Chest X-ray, AP view. Patient: 39 years old, sex M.
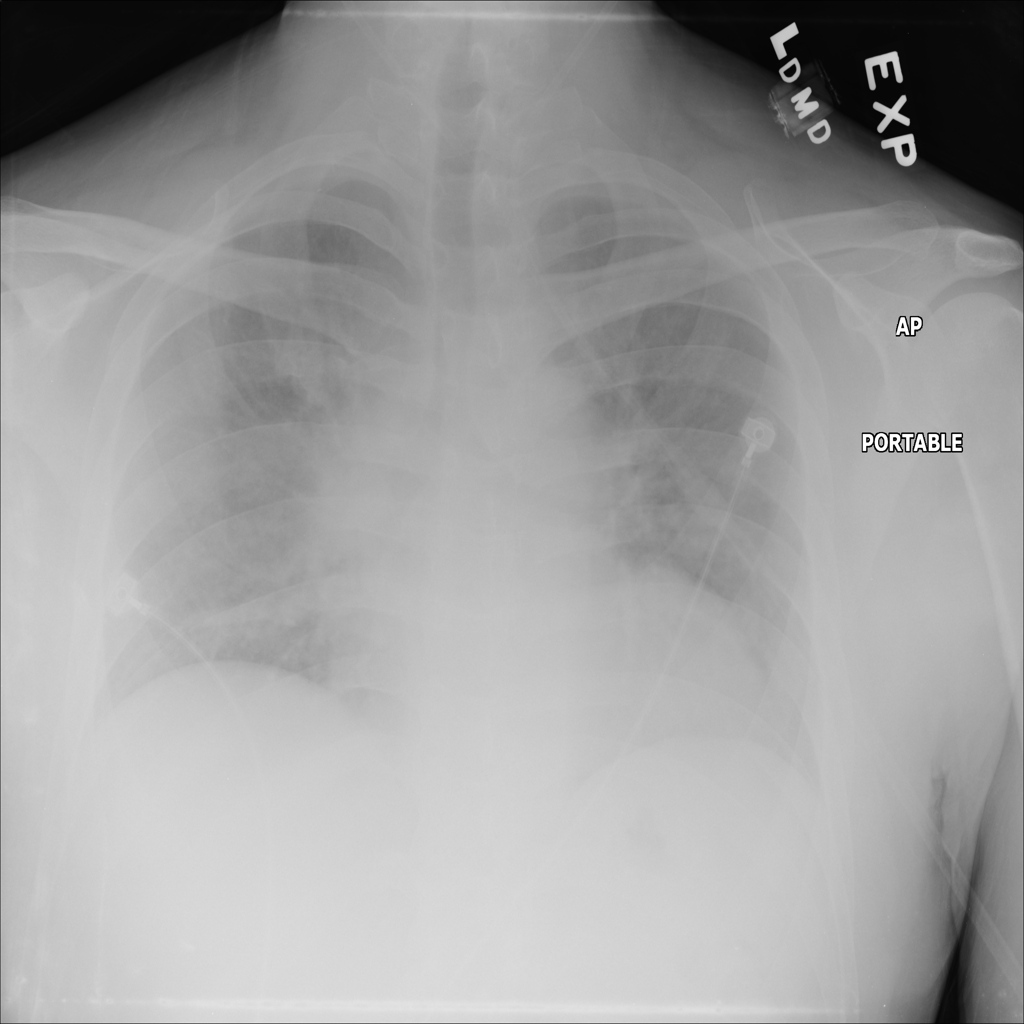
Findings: Edema